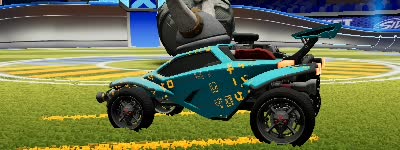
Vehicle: octane